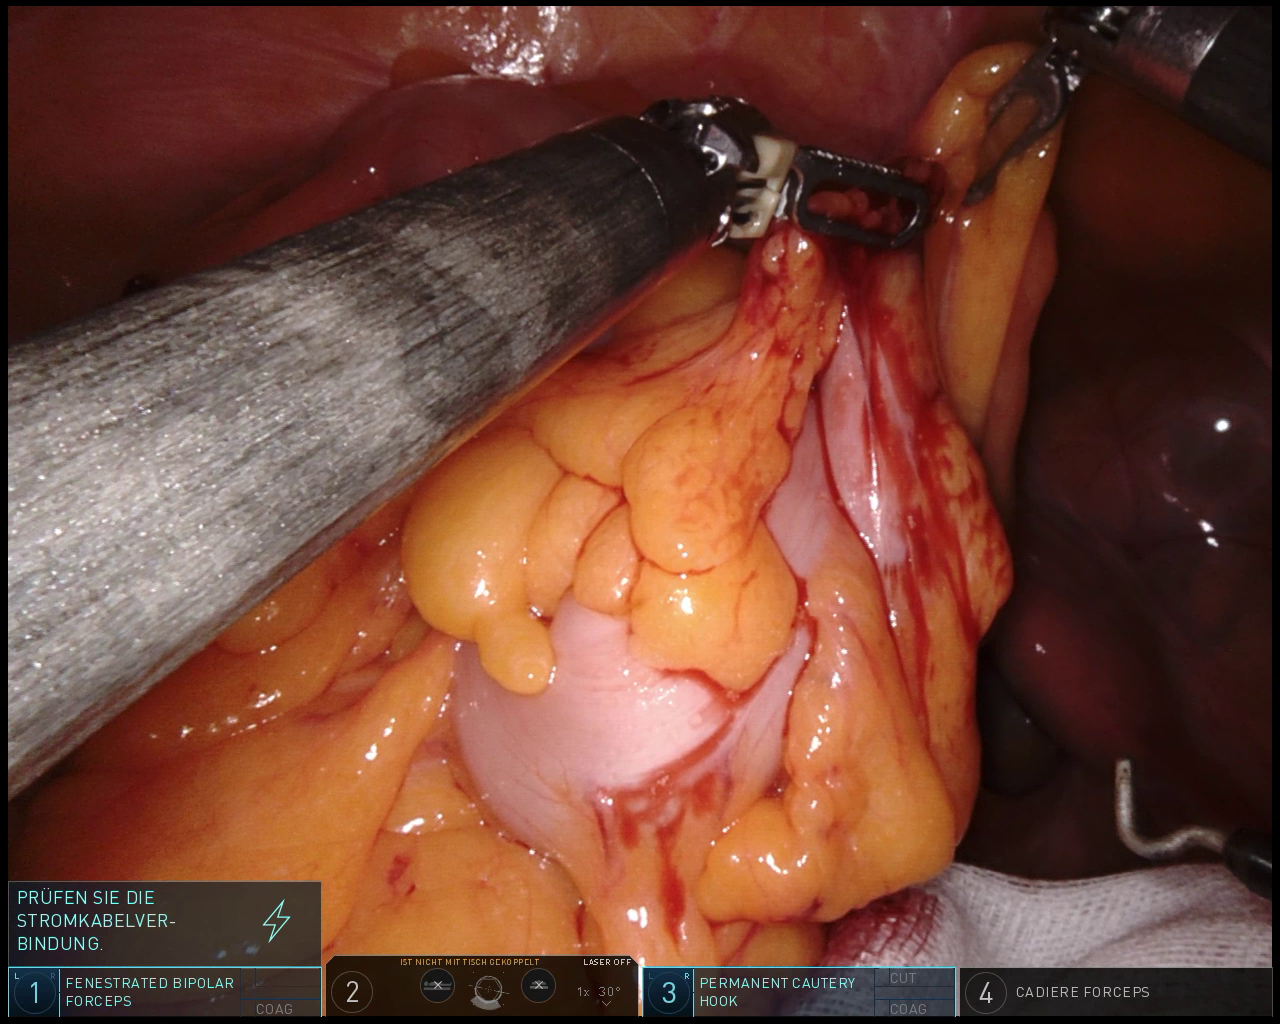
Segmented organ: abdominal_wall
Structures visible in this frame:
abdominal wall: yes
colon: yes
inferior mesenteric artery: no
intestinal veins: no
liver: no
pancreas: no
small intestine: no
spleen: no
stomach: no
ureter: no
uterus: no
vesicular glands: no